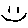
Label: smiley face